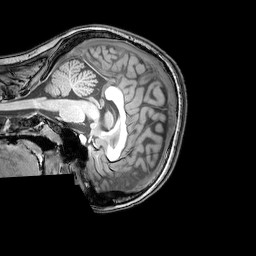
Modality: T1w
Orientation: sagittal
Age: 26
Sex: female
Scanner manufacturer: philips
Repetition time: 0.008155 s
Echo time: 0.00374 s